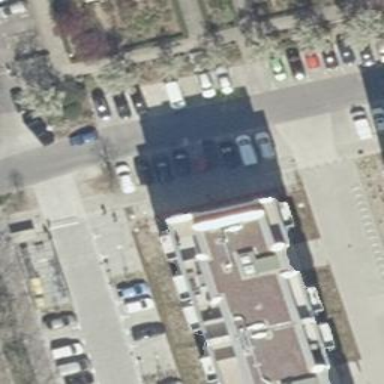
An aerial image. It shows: Building with apartments and flat roof.